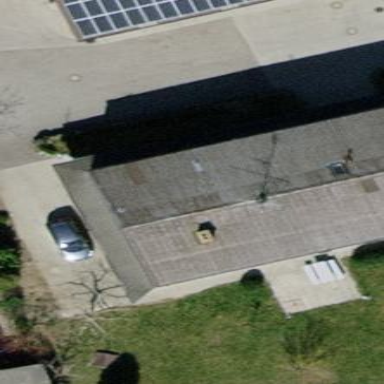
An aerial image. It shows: Gabled roof house.